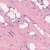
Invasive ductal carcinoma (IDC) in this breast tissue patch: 0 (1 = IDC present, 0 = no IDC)